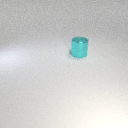
large cyan metal cylinder